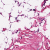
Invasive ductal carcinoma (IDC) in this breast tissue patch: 0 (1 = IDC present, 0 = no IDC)